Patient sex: M
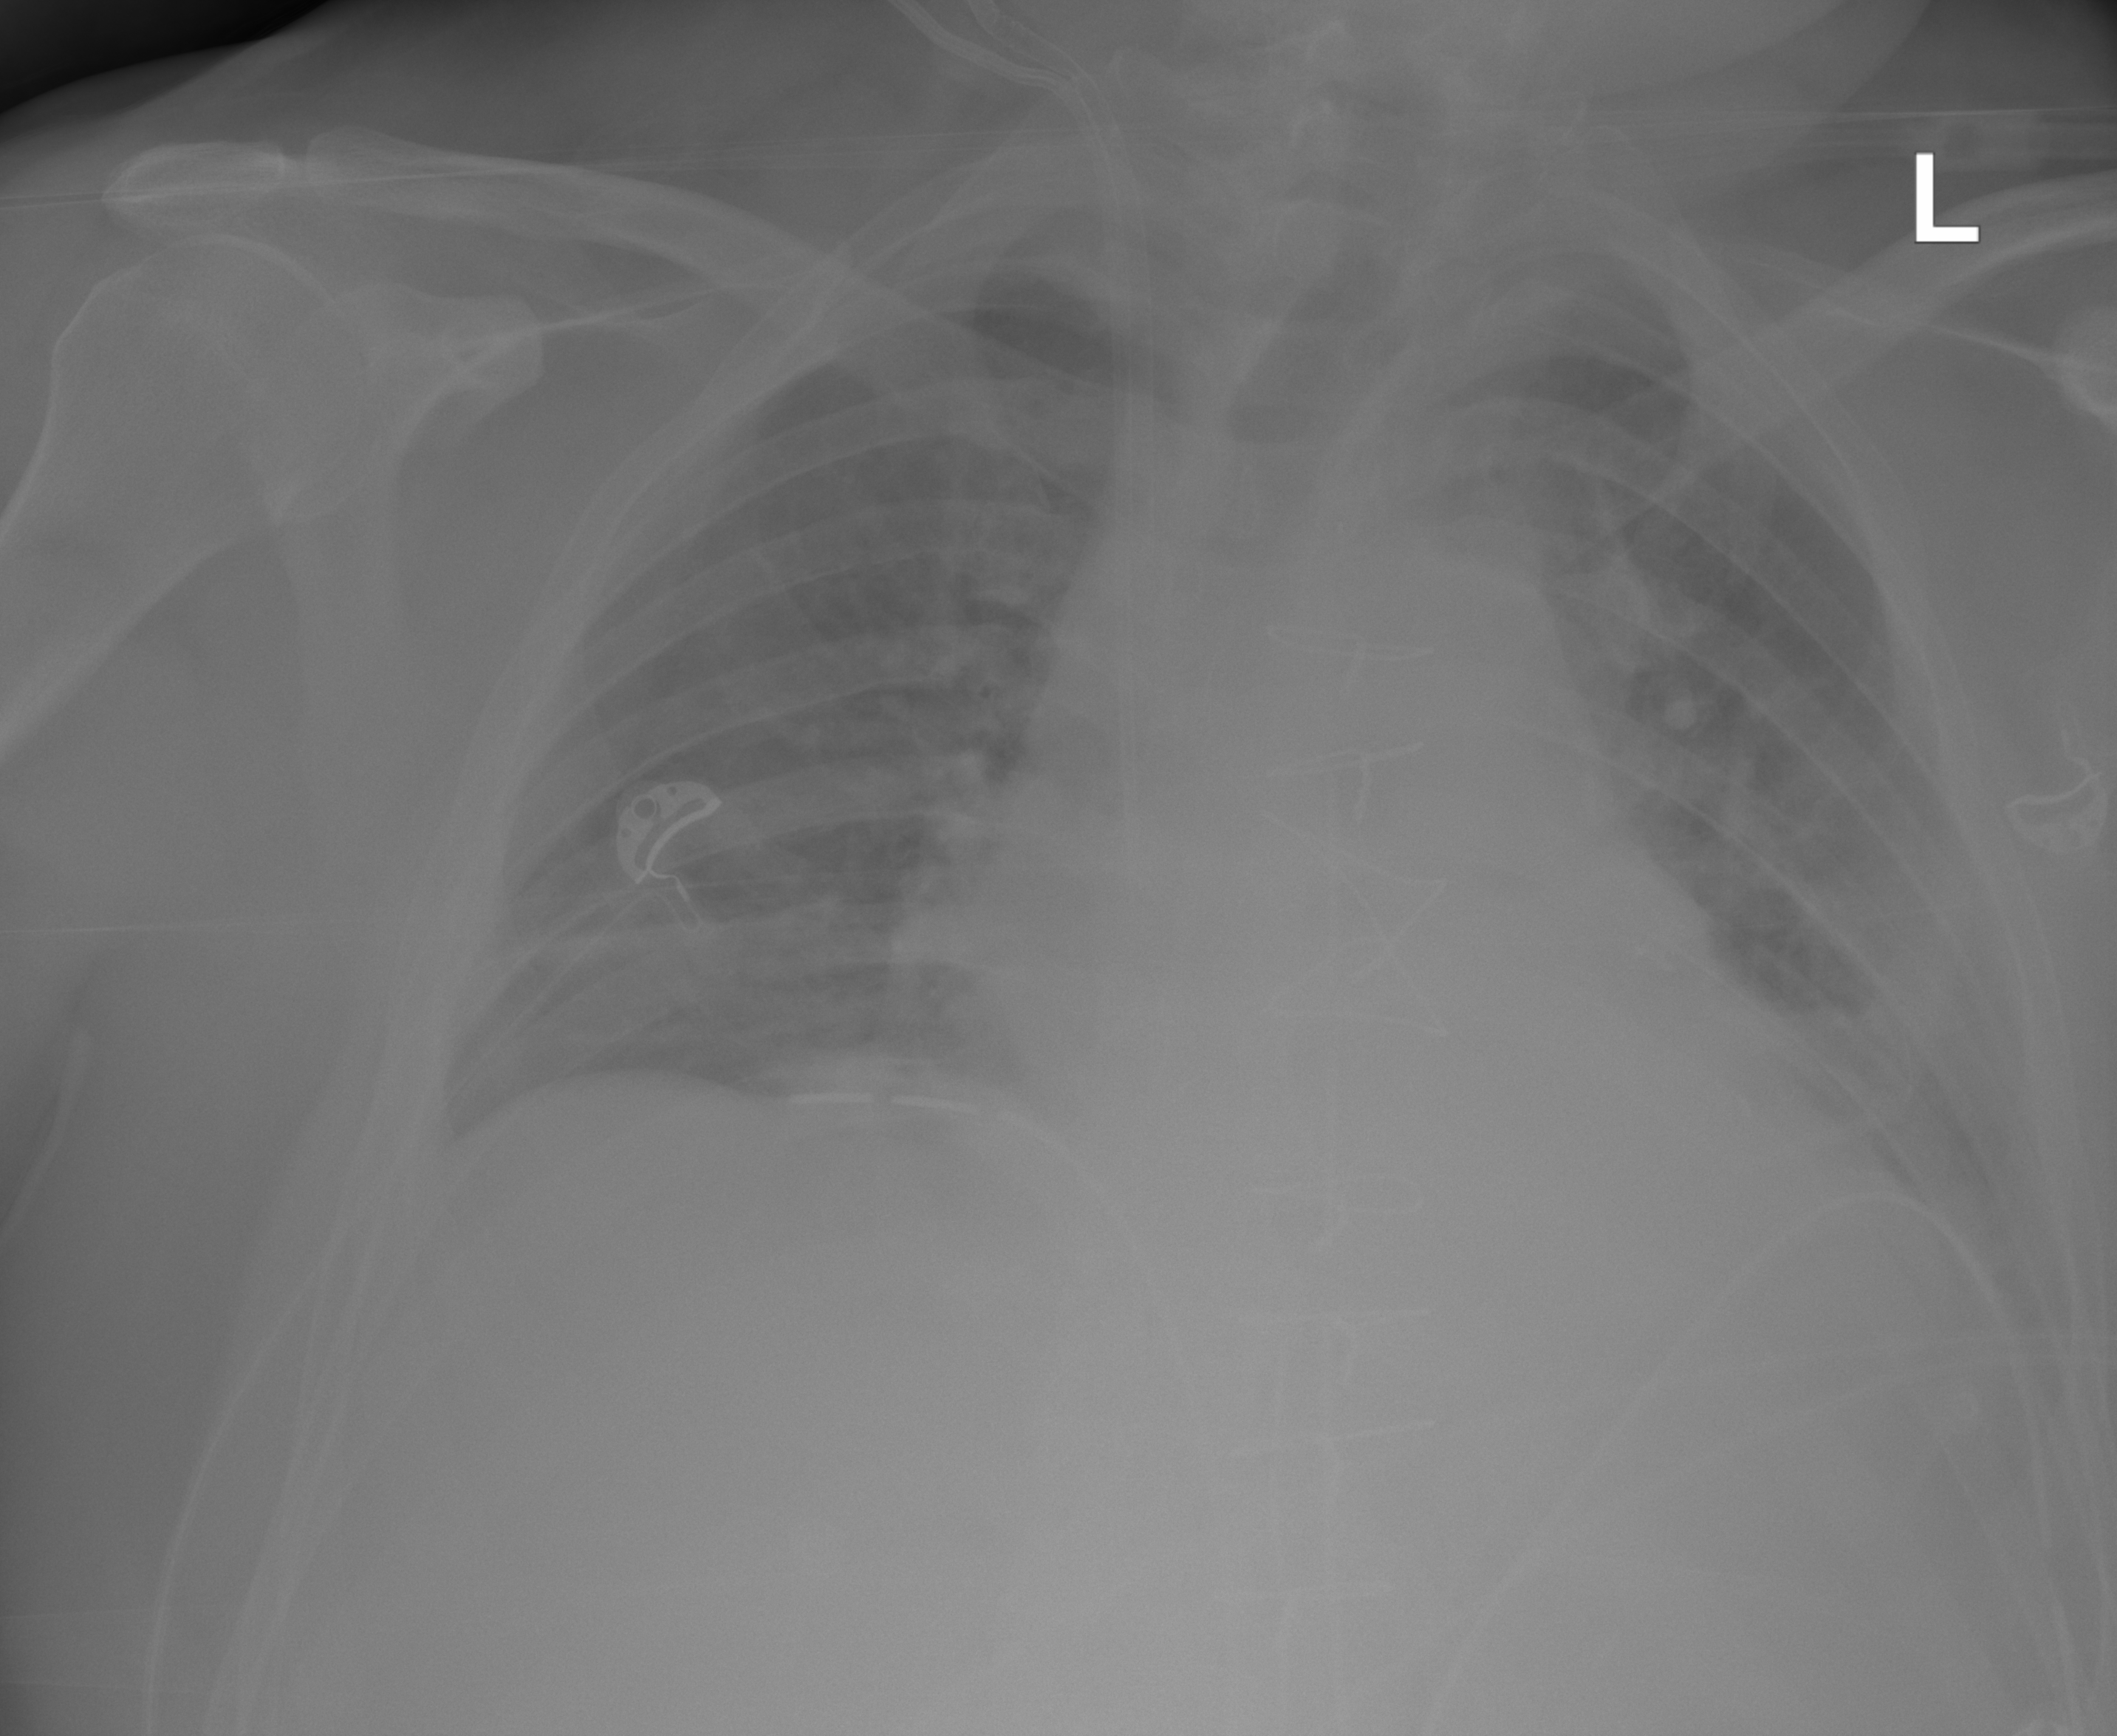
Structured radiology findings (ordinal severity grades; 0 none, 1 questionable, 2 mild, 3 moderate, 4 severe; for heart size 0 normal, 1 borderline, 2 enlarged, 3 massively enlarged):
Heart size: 2
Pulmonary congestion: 2
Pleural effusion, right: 0
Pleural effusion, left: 2
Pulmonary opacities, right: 0
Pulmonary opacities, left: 0
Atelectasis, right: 2
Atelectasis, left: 2